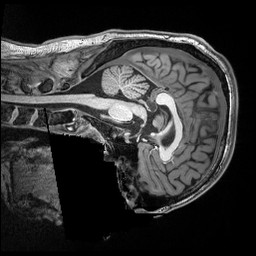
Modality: T1w
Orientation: sagittal
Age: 19
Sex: male